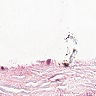
Metastatic tissue present: no